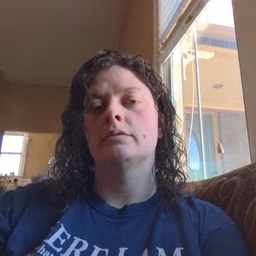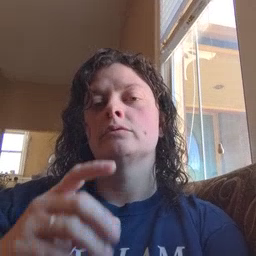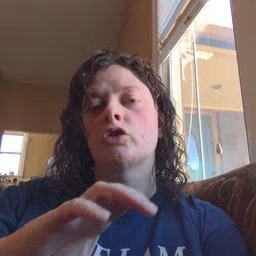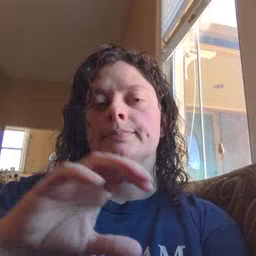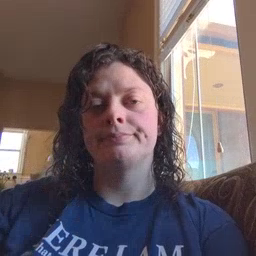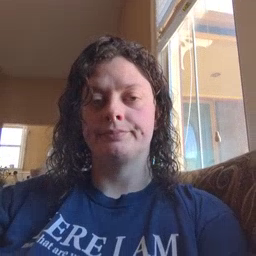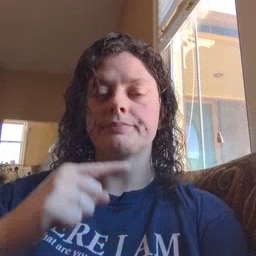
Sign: chocolate